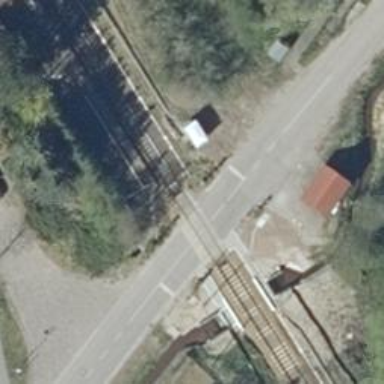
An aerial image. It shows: Railway level crossing.